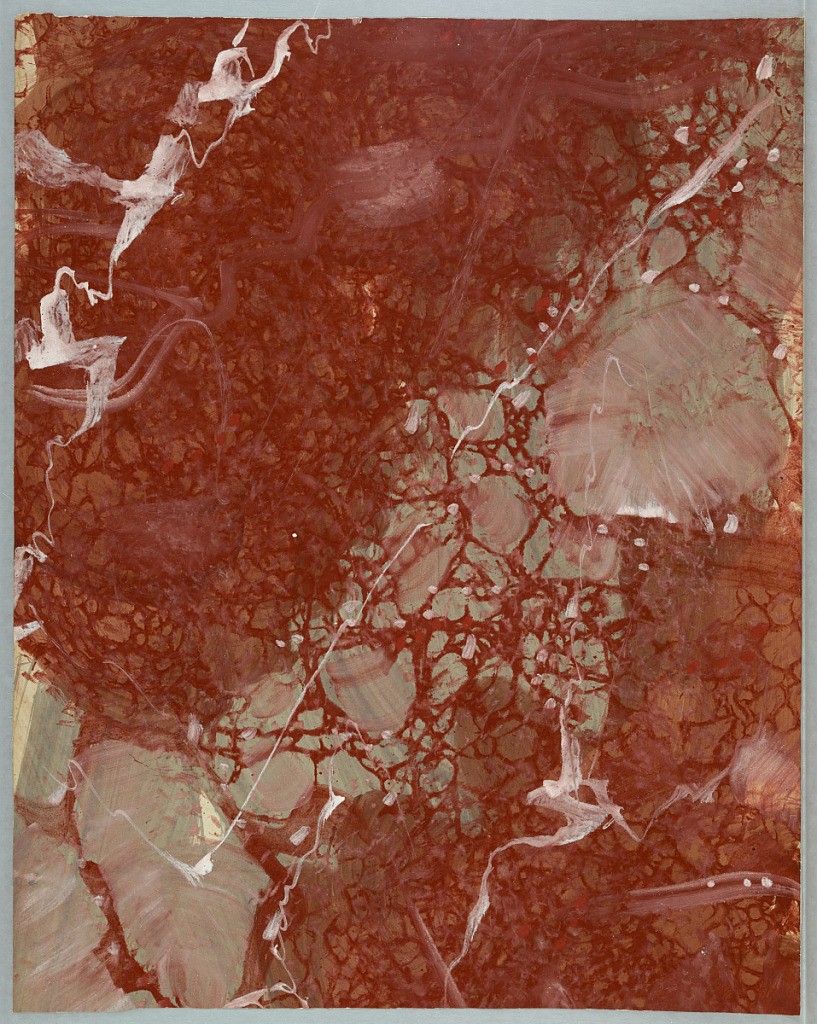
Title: Sidewall
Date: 1815–30
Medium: Marbleized
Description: Irregular marbleized design with white and orange veining on silver-gray. A good part of the design is a clouded, mottled orange-red.